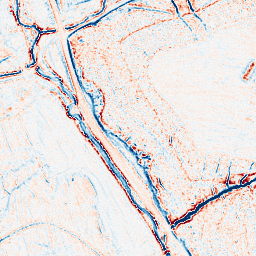
Category: multiscale
Decomposition family: dog_multiscale
Decomposition parameters: sigma_ratio: 1.4
n_scales: 3
base_sigma: 0.5
Upsampling method: lanczos
Upsampling parameters: scale: 2
Upsampling scale: 2